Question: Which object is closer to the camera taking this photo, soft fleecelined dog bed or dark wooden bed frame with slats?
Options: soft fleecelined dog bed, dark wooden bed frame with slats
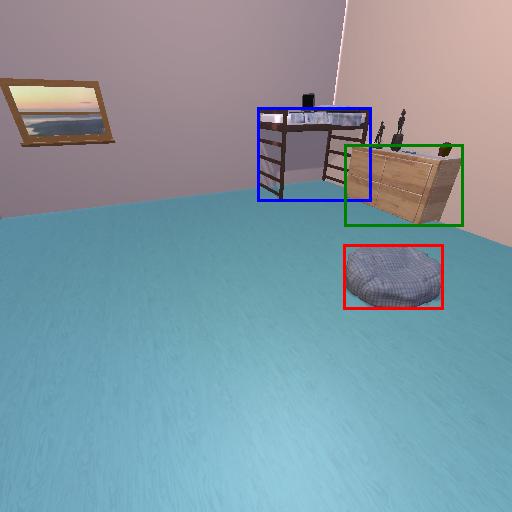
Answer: soft fleecelined dog bed